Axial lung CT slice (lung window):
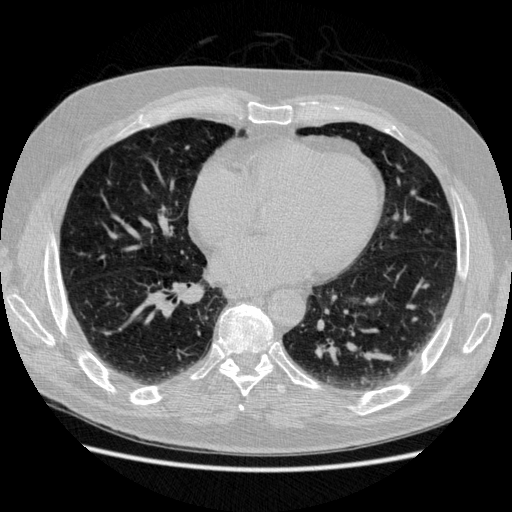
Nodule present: no